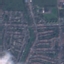
Land use / land cover: Residential